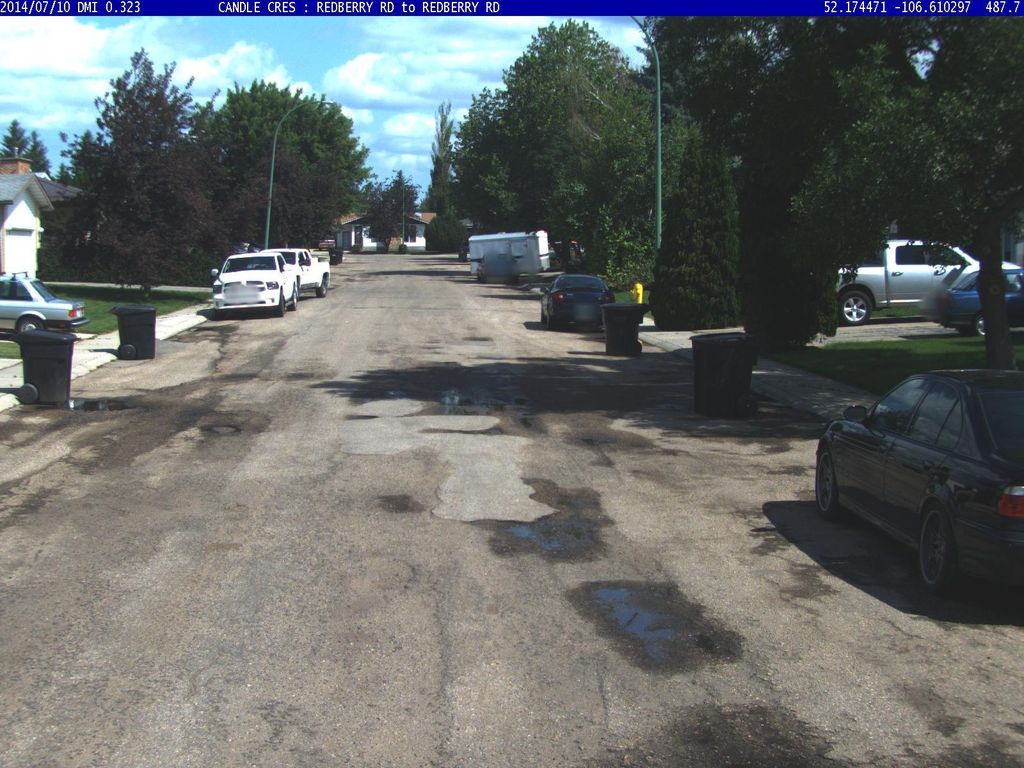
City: saskatoon